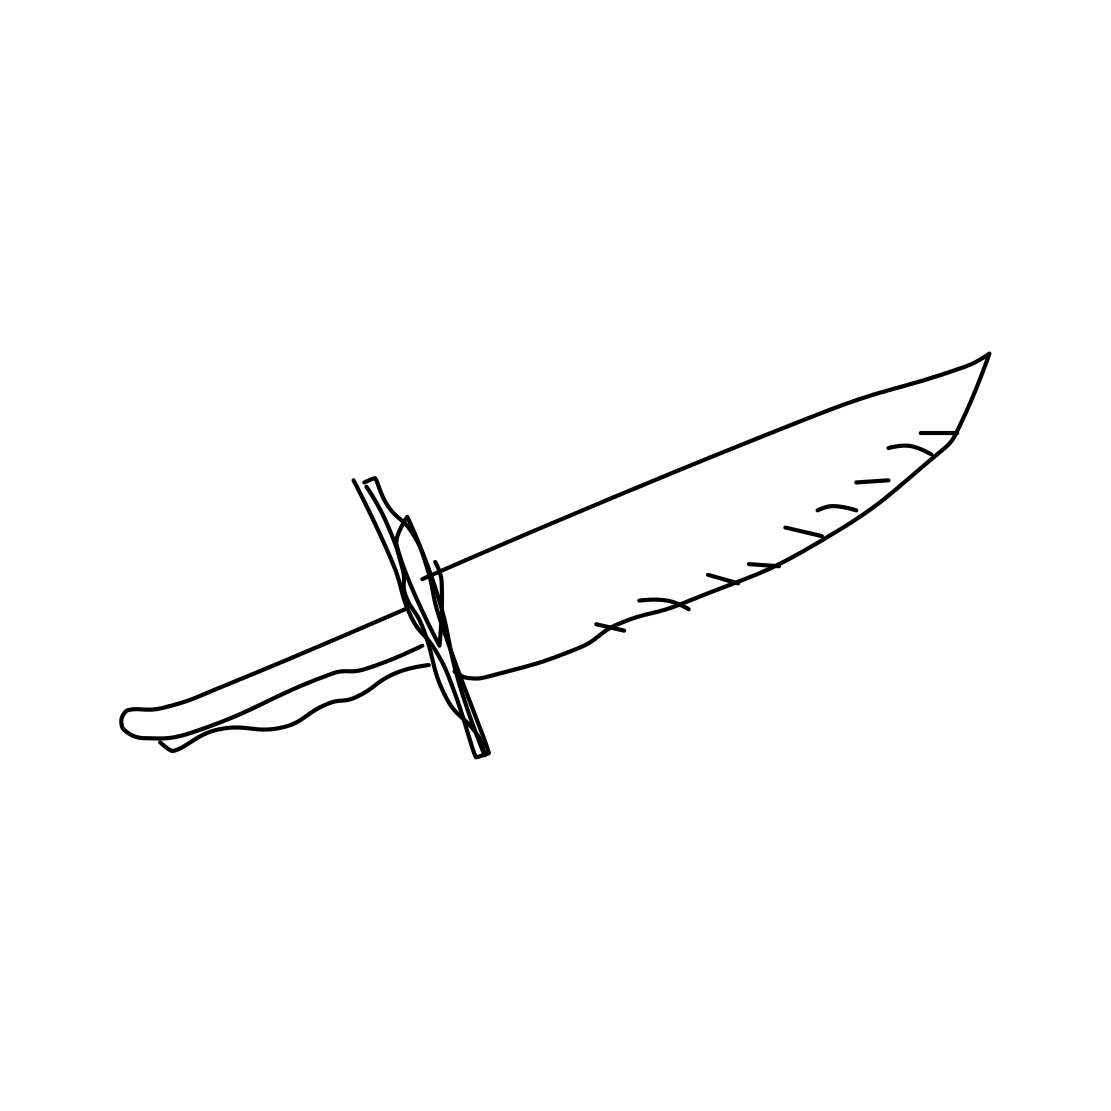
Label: knife